Interaction volume radius: 10 \u00c5
Interaction volume height: 20 \u00c5
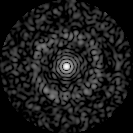
Disorder parameter: 0.8493